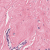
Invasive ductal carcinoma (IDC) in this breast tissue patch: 0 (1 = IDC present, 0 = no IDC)